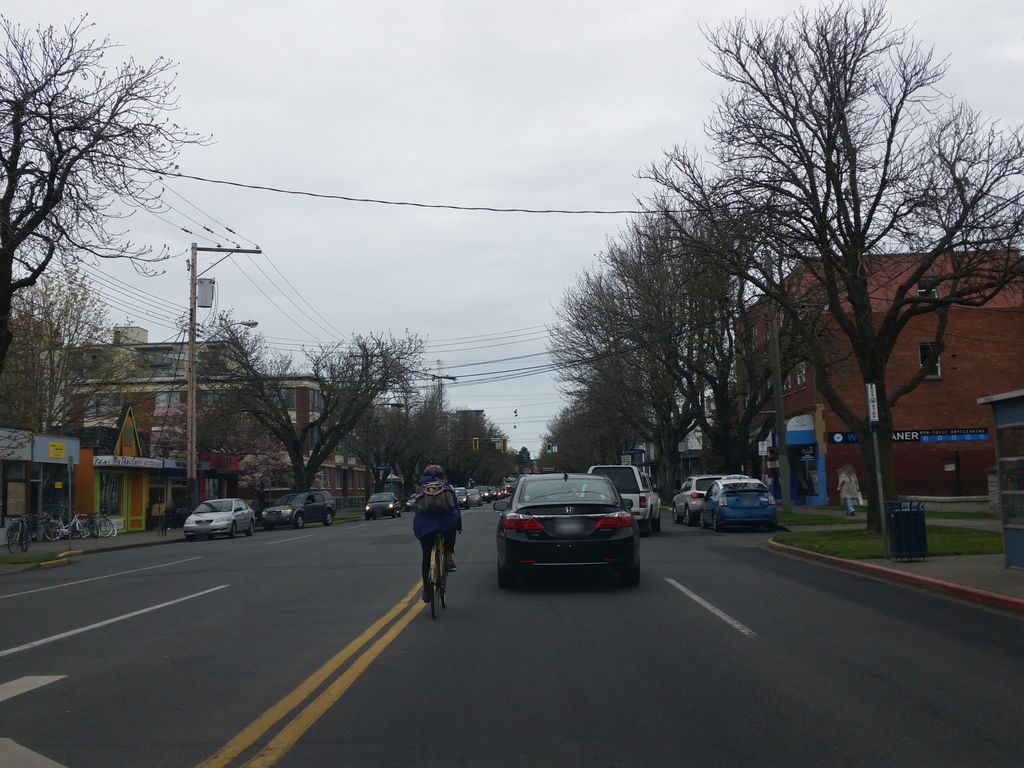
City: victoria